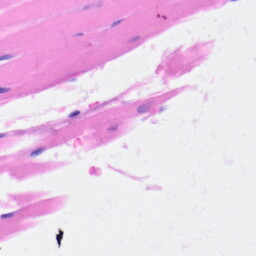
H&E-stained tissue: Heart